Question:
I have this scenario. First of nothing, yes I know, we are working directly on the trunk, that will change tomorrow (literally).
This guy merged code and walked over everybody else code. I'd like to bring up the 1625 REV. Is there a way? I don't care losing what comes next, he deserves to do his work again.
I was thinking doing a branch from 1625. But what would happen if I want to merge with default later? Can I just stay with everything that would be in the new branch?
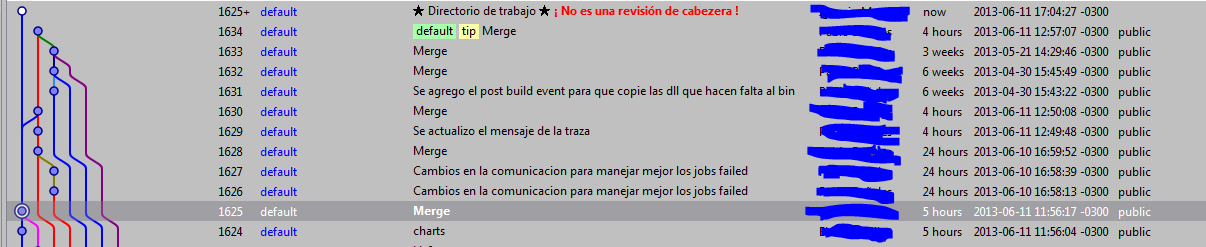
Answer: Basically like this: check out the good version, merge the other head, revert to the good version, commit.
'''
hg up -C <good>
hg merge <bad>
hg revert -r <good> --all
hg resolve -m #if necessary
hg ci -m kill-merge
hg diff -r <good> #should be empty
'''